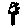
Label: flower